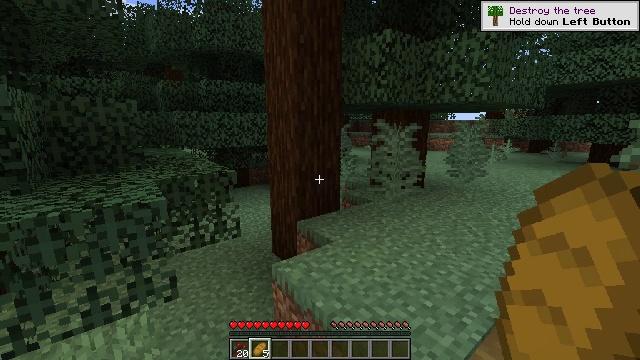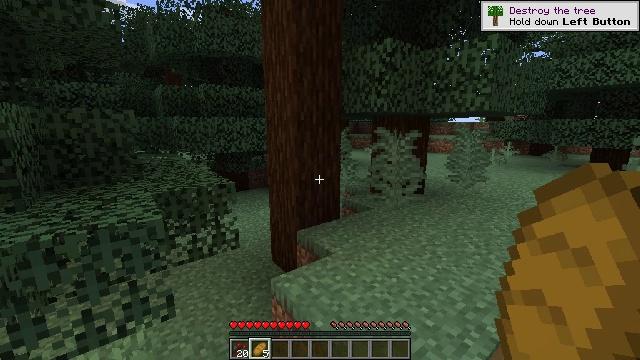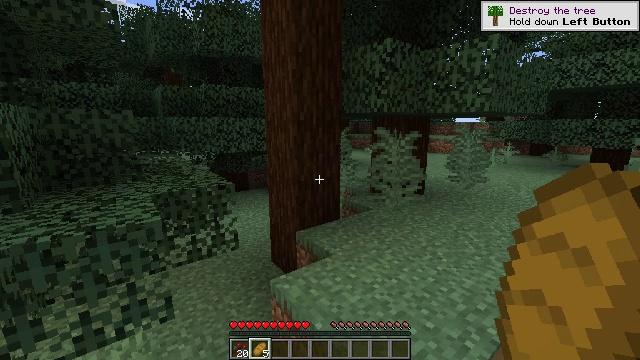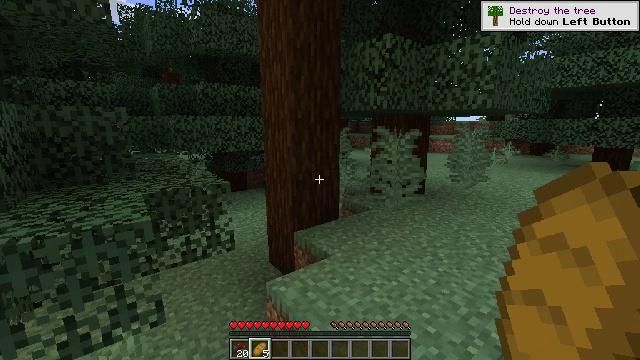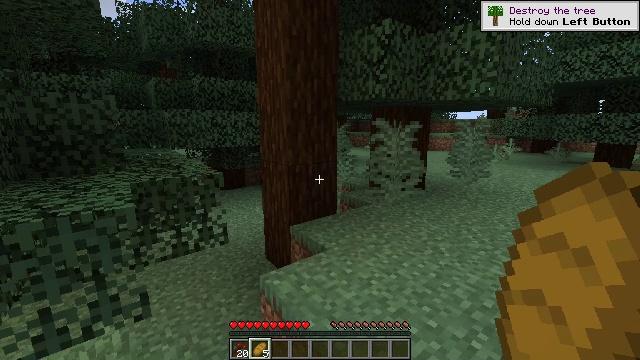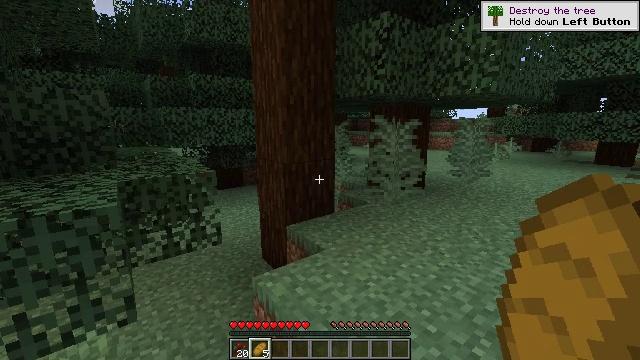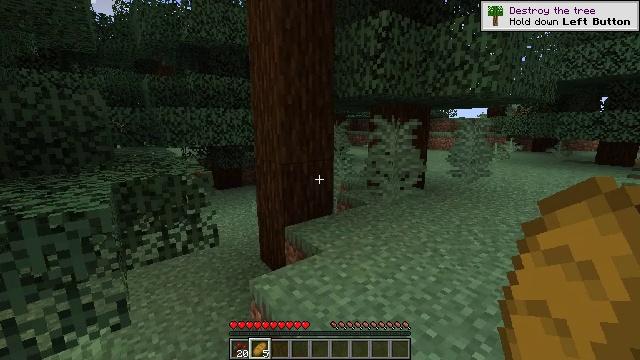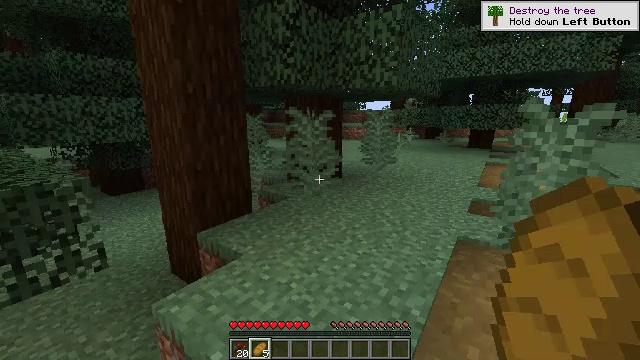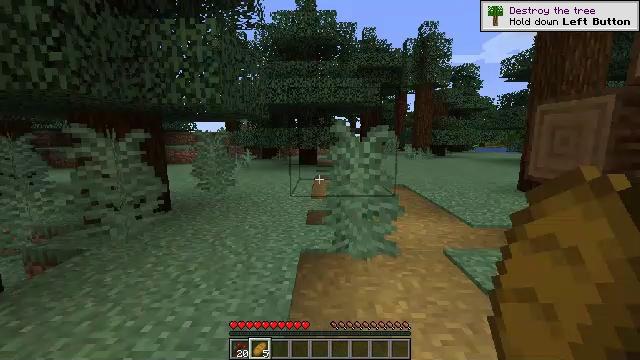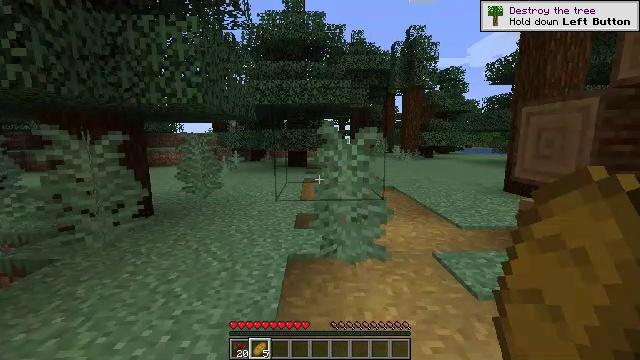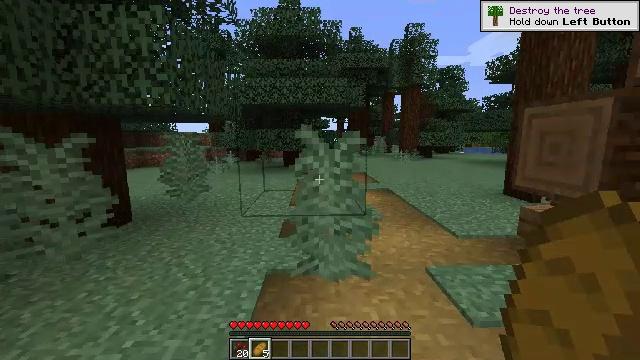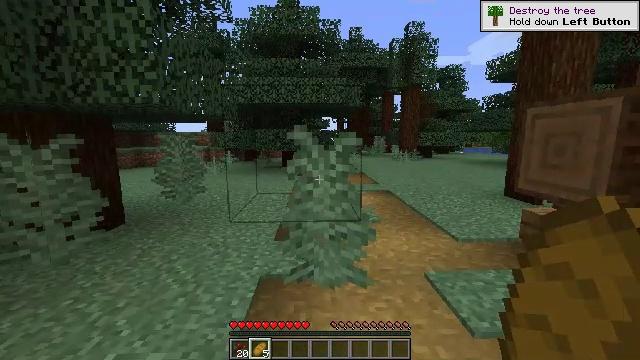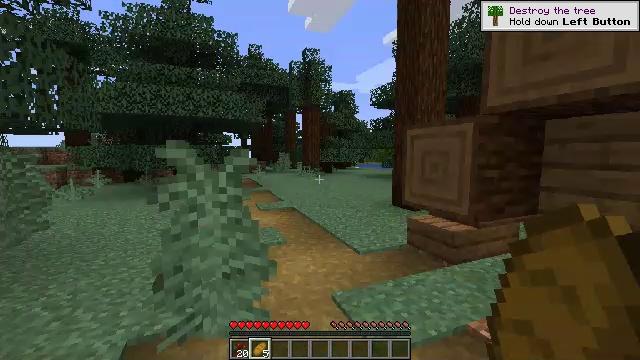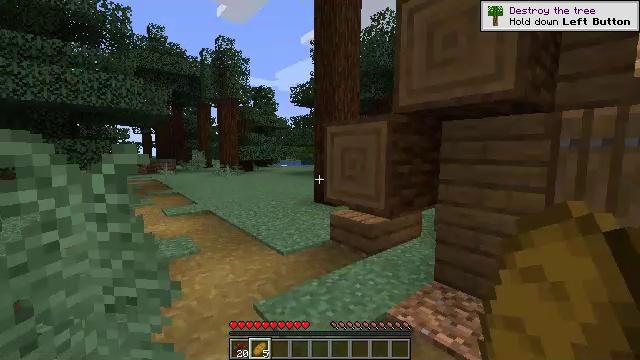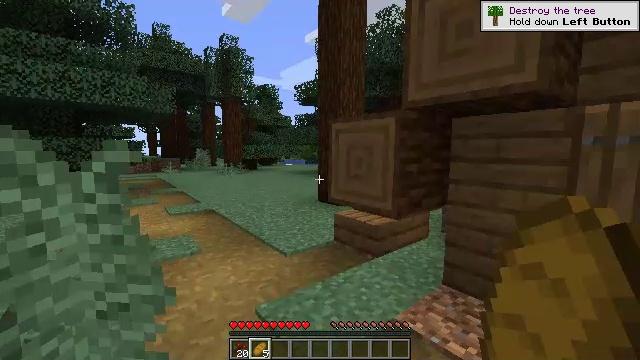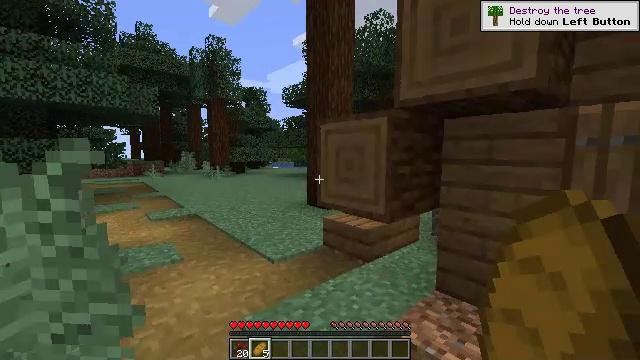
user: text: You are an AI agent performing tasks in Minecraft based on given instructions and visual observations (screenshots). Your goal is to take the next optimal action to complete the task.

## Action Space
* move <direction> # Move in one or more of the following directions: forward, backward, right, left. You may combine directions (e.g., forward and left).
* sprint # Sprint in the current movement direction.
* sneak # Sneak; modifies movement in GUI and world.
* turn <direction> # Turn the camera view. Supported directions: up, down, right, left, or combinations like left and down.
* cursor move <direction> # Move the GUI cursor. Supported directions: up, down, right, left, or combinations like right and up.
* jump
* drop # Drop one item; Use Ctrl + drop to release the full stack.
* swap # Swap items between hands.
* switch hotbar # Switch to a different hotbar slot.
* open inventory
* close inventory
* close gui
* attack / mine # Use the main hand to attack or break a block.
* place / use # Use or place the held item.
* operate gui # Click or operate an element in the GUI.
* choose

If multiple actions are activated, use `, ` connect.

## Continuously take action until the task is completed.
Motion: motion action
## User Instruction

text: Mine the blue bed to pick it up.
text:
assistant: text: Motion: move forward, jump
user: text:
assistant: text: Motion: move forward and move right, jump
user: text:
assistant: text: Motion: move forward and move right, jump
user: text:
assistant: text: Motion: move forward and move right, jump
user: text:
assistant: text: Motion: move forward and move right, jump
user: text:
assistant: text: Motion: move forward and move right
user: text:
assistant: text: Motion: move forward and move right, turn right and down
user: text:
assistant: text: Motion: move forward and move right, turn right and up
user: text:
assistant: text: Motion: move forward and move right, turn right
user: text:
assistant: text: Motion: move forward and move right
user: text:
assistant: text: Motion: move forward
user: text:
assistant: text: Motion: move forward, turn right and up
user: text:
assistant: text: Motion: move forward, turn right
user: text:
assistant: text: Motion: move forward
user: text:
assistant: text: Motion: move forward, turn right
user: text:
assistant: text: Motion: move forward and move left, turn right
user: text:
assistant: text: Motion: move forward and move left
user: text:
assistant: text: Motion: move left, turn right
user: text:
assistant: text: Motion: move left, turn right
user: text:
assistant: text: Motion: move forward and move left, turn right
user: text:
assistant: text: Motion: move forward and move left, turn right
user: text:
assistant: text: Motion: move left, turn right
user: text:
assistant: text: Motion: move forward and move left
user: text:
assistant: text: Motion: move forward and move left, turn right
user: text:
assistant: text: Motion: move forward and move left, turn right
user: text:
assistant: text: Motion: move forward and move left
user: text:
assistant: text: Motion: move forward and move left
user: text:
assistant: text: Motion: move forward and move left
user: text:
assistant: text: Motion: move forward and move left
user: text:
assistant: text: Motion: move forward, turn right